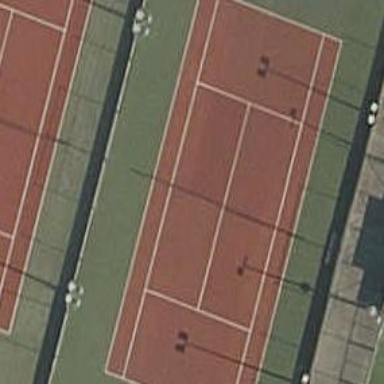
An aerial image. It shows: Tennis court in leisure pitch.